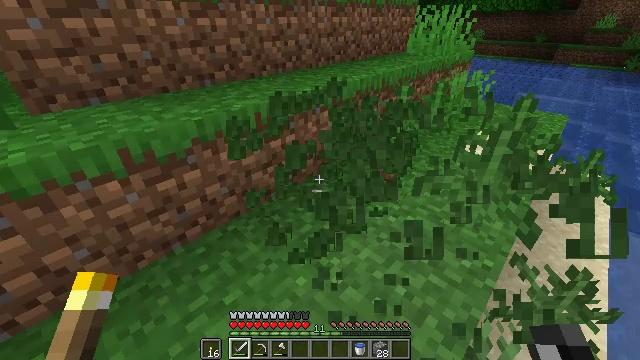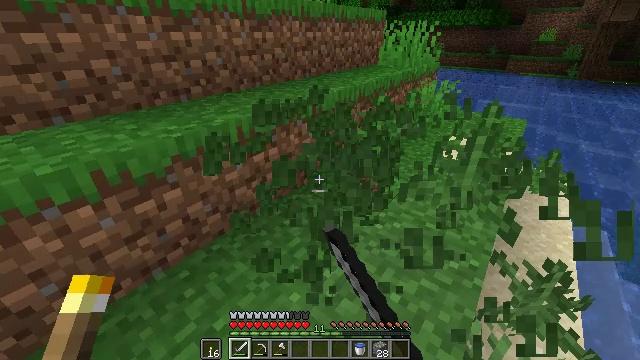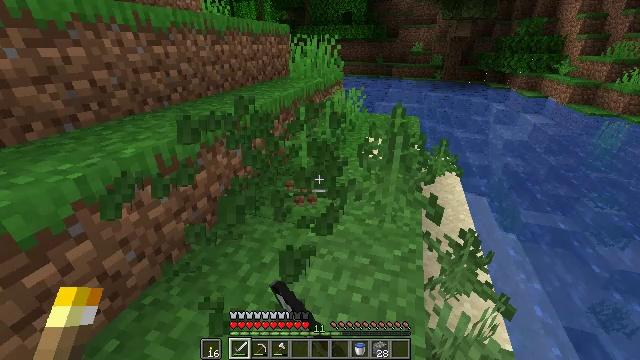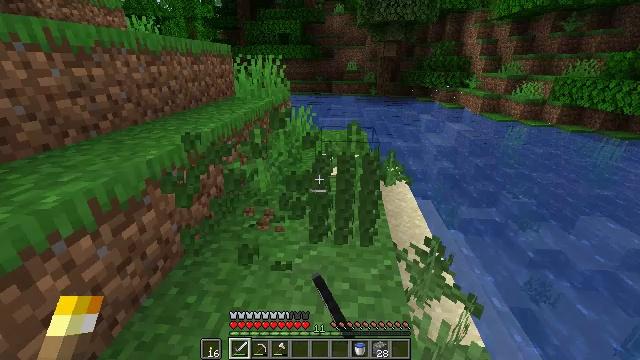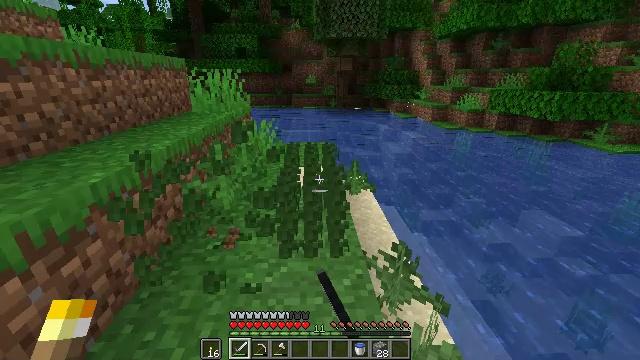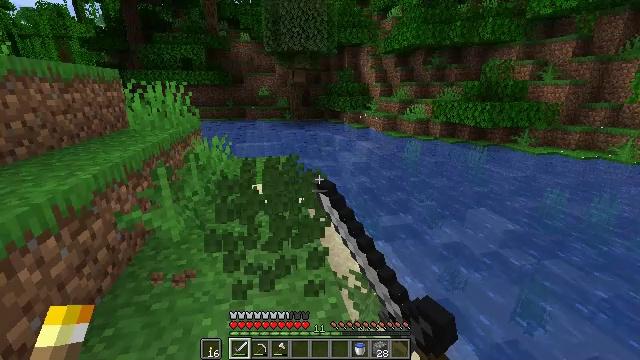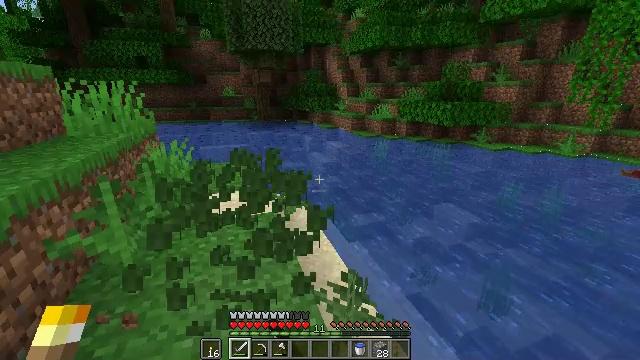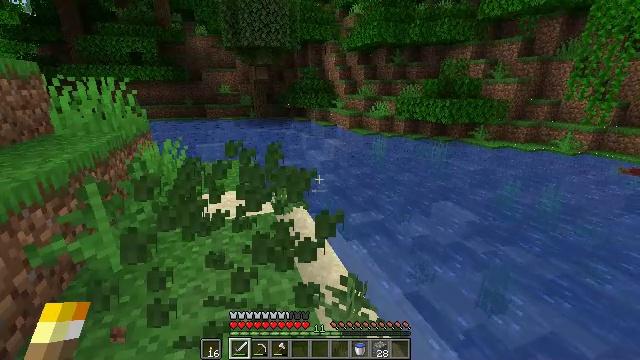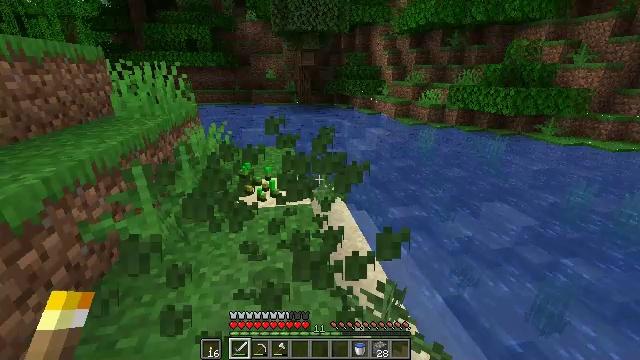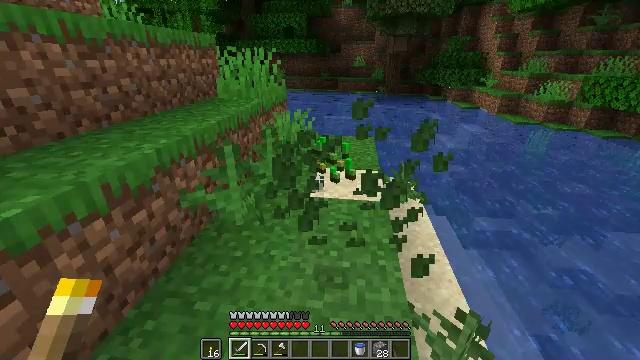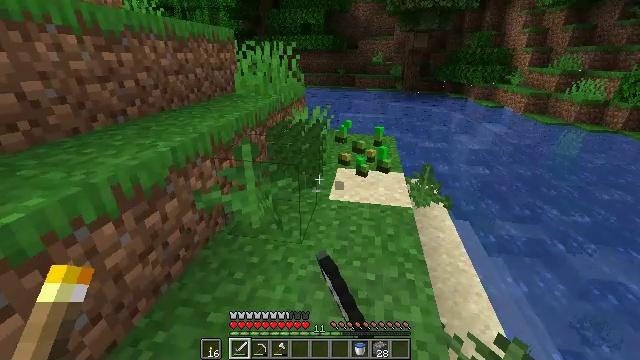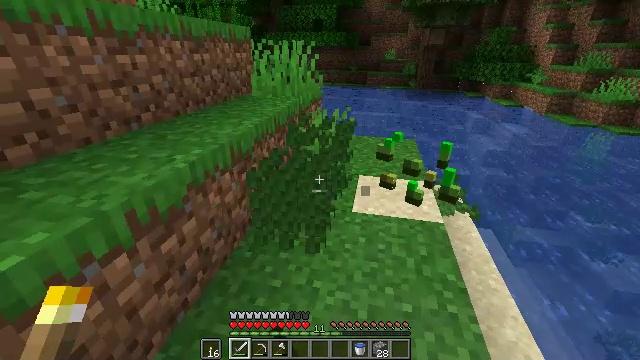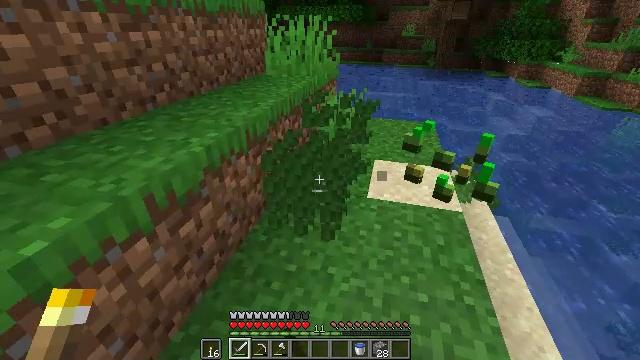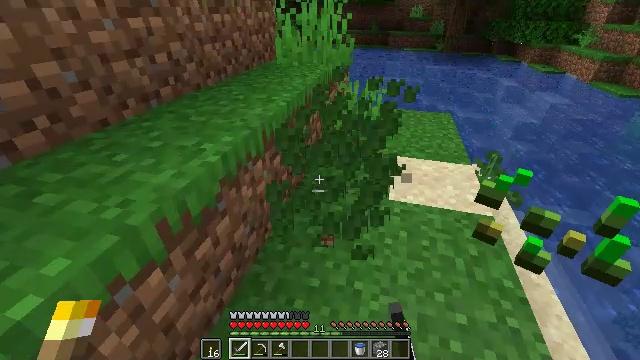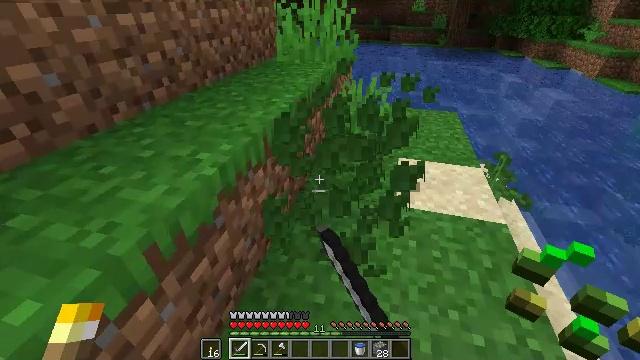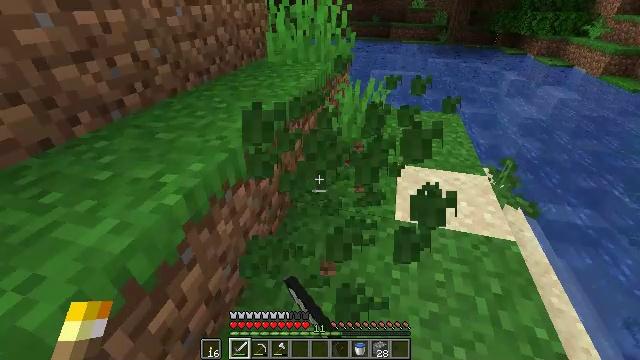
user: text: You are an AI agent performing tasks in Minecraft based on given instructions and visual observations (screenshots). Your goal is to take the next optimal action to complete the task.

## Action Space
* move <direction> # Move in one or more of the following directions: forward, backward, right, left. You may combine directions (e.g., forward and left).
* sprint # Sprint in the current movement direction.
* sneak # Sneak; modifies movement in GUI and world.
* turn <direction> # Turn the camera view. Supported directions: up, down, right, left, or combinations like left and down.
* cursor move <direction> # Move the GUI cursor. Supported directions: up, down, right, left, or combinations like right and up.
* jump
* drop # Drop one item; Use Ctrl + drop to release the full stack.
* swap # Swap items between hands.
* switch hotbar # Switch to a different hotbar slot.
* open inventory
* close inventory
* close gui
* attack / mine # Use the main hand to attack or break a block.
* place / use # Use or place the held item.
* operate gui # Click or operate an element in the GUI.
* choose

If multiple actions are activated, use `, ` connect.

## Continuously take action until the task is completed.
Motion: motion action
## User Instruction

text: Mine fern in the forest.
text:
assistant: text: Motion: move left, turn right and up, attack / mine
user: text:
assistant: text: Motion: move forward and move left, turn right and up, attack / mine
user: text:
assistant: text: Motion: move forward, turn right and up, attack / mine
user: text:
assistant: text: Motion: move forward, turn right and up, attack / mine
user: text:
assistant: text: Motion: move forward, turn right and up, attack / mine
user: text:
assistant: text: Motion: move forward, turn right, attack / mine
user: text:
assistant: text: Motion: move forward, attack / mine
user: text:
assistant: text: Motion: move forward and move left, turn left and down, attack / mine
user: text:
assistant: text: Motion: move forward and move left, turn left and down, attack / mine
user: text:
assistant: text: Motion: move forward and move left, turn left, attack / mine
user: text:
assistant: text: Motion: move forward and move left, turn left, attack / mine
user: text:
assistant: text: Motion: move forward and move left, turn left and down, attack / mine
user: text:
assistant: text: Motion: move forward, turn down, attack / mine
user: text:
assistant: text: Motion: move forward and move right, attack / mine
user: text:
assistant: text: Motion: move forward and move right, attack / mine
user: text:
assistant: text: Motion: attack / mine